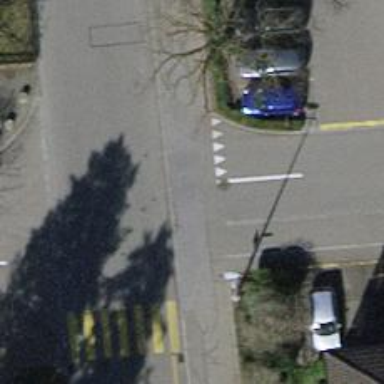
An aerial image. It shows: Unmarked crossing on the road.